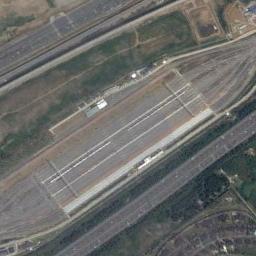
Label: railway_station